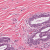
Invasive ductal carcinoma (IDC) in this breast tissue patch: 0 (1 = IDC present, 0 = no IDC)